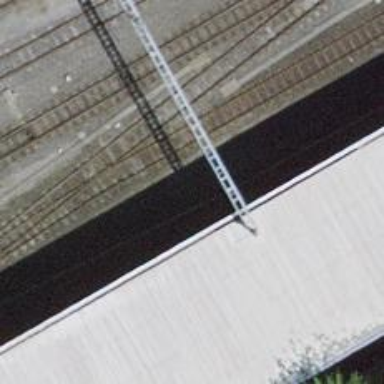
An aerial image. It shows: Narrow-gauge railway yard with one track. The yard is electrified with contact line.